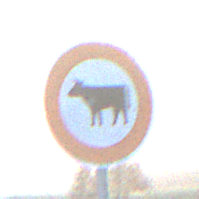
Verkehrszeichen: VerbotViehtrieb
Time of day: Dawn
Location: Outdoor (Nature)
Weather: Clear
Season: NotSpecified
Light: Natural